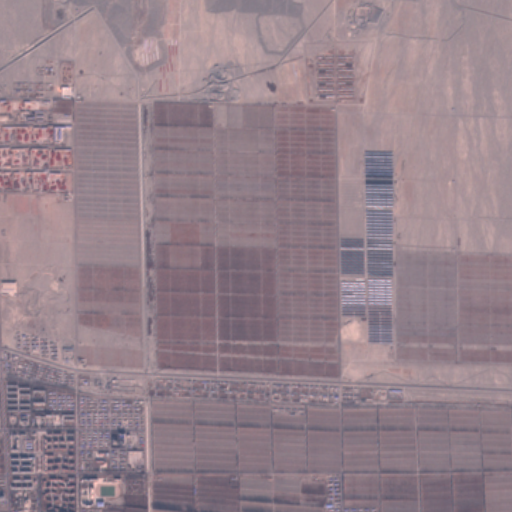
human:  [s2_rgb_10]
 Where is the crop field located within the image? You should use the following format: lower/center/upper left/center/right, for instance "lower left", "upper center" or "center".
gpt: The crop field is located in the lower of the image.
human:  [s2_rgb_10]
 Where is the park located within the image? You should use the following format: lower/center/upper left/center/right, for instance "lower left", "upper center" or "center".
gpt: The park is located in the lower left of the image.
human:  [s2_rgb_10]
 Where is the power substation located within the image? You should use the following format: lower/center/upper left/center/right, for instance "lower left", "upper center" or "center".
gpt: The power substation is located in the lower left of the image.
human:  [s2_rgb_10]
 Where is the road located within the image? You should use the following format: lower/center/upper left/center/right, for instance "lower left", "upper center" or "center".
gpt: There is no road in the image.